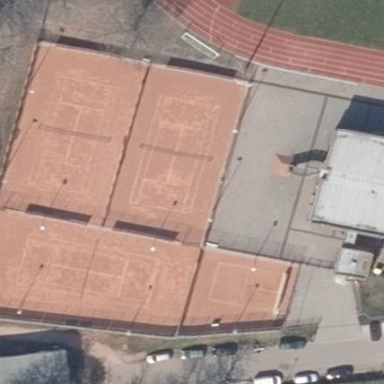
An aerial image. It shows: Clay tennis court on the leisure land pitch.